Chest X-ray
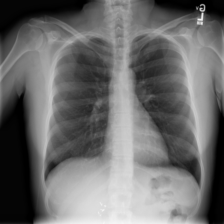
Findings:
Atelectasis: negative
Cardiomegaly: negative
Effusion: negative
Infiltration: negative
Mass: negative
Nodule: negative
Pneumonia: negative
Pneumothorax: negative
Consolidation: negative
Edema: negative
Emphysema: negative
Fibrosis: negative
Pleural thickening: negative
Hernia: negative